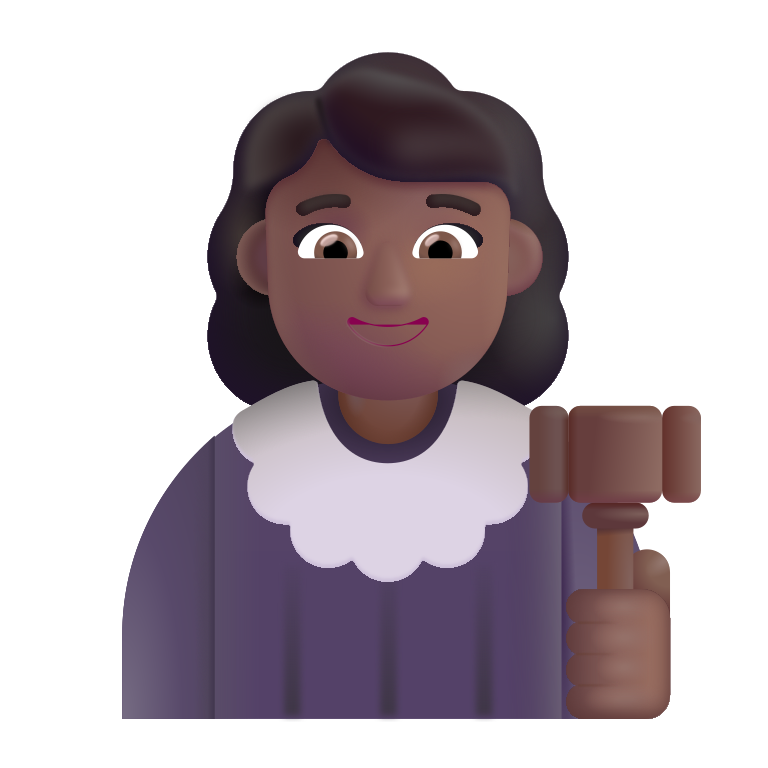
woman judge color  dark